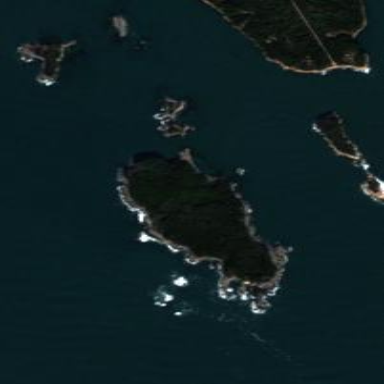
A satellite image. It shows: Island with natural coastline.